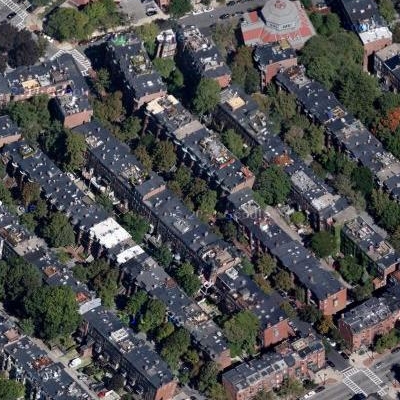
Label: fResident